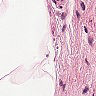
Metastatic tissue present: no